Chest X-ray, PA view. Patient: 54 years old, sex M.
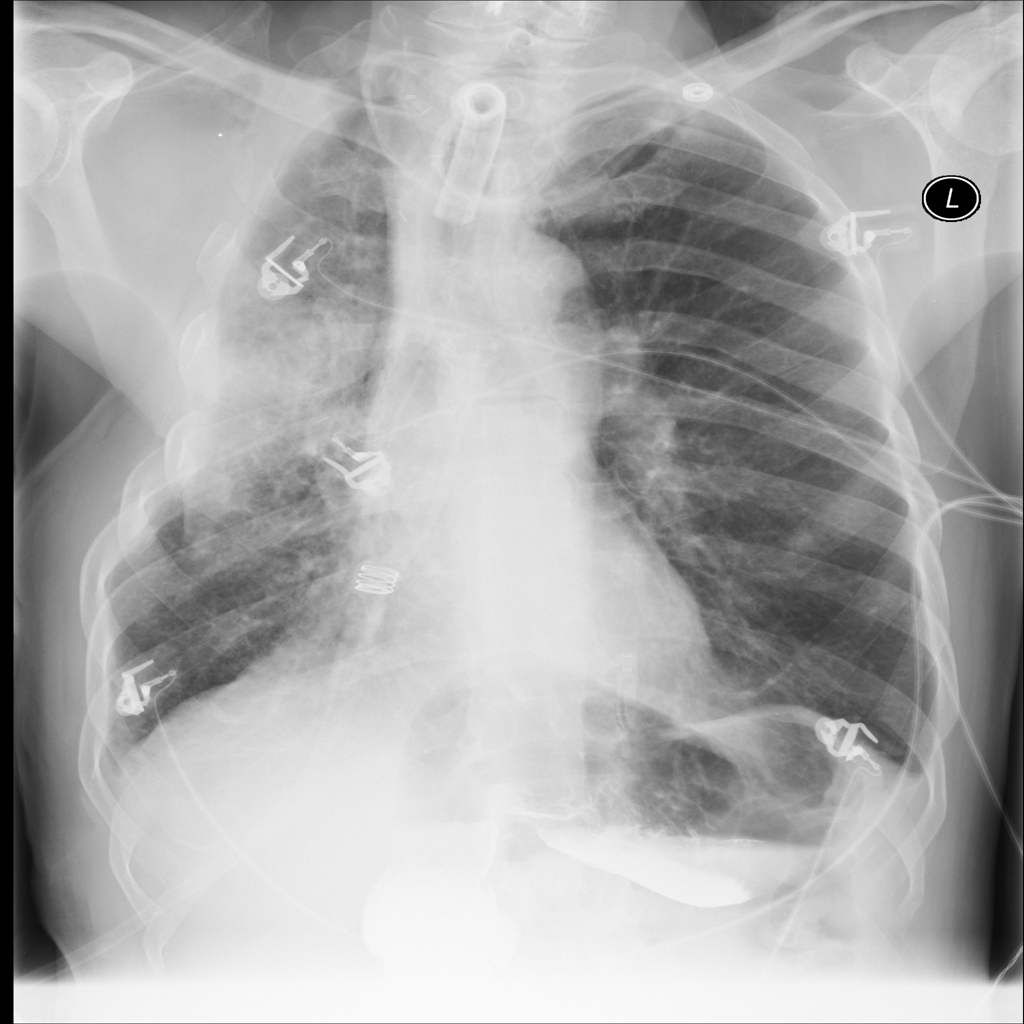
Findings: No Finding